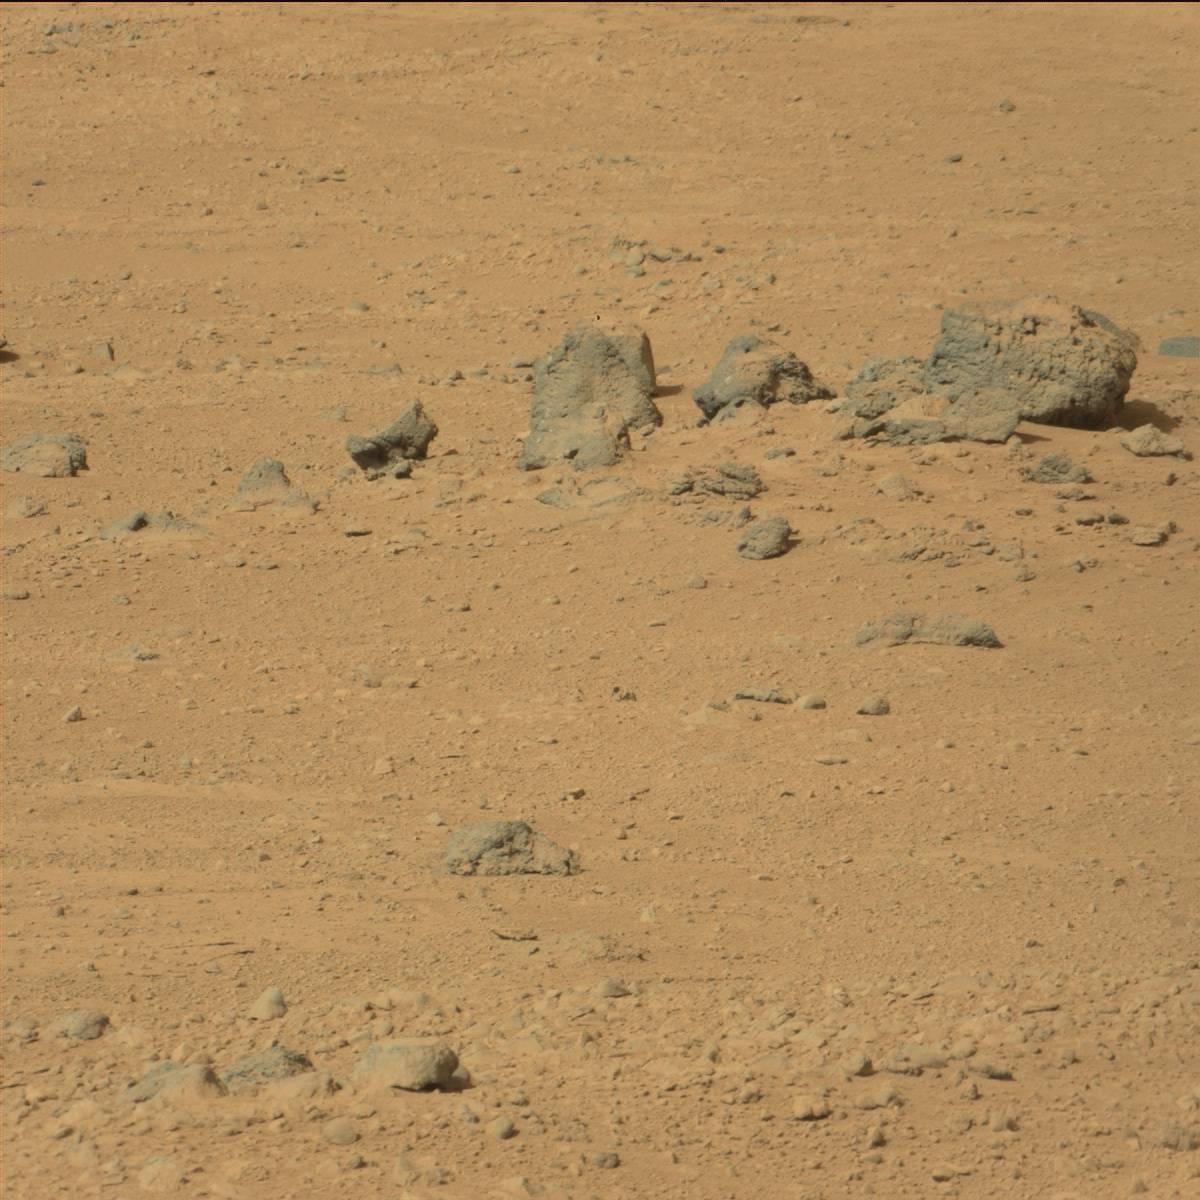
Terrain classes present: Bedrock, Rock, Sand / Soil